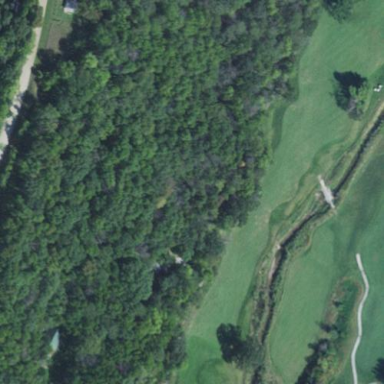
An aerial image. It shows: Grassy area designated as golf fairway.